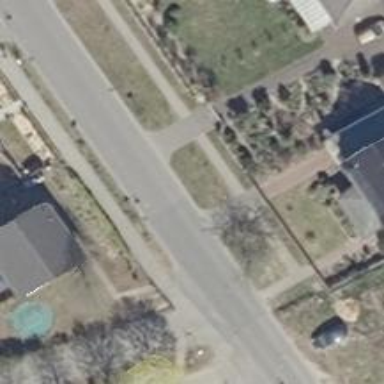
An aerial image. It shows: Sidewalk.